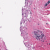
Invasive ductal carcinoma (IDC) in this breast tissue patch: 0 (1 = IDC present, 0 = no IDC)